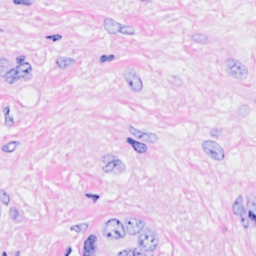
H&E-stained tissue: Breast